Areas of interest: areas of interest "Yixing City Hardware and Electro-Mechanical Market (Red Tower Road)"
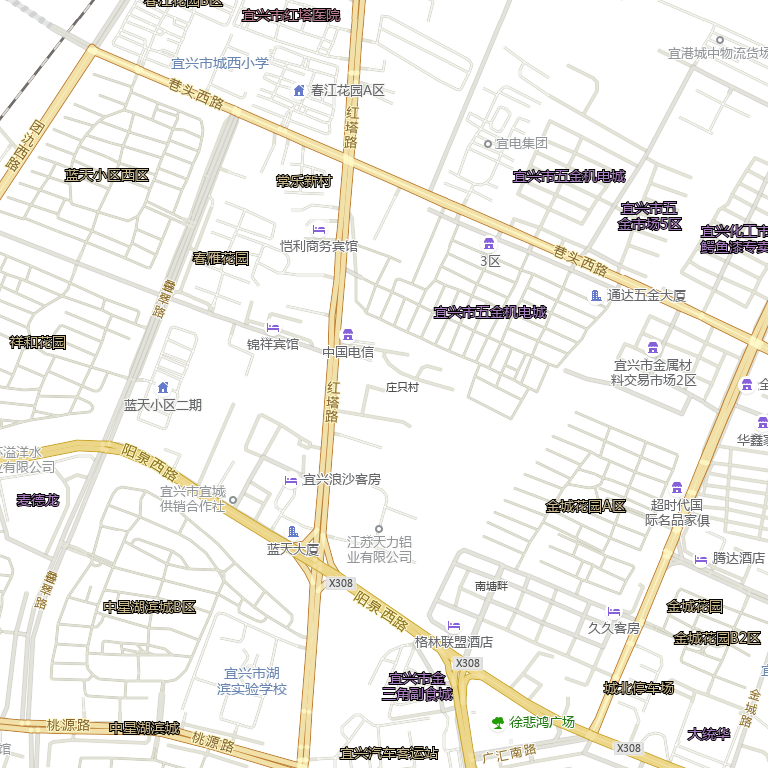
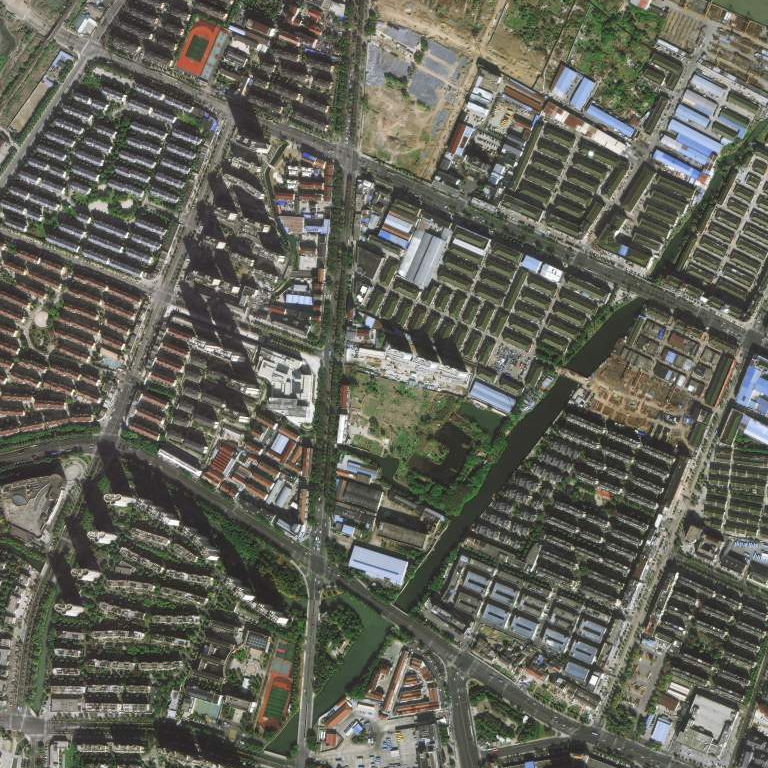